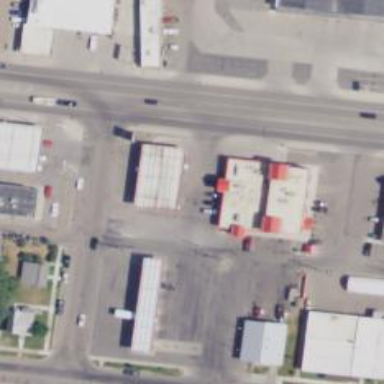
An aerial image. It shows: Convenience shop.